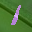
Label: 1